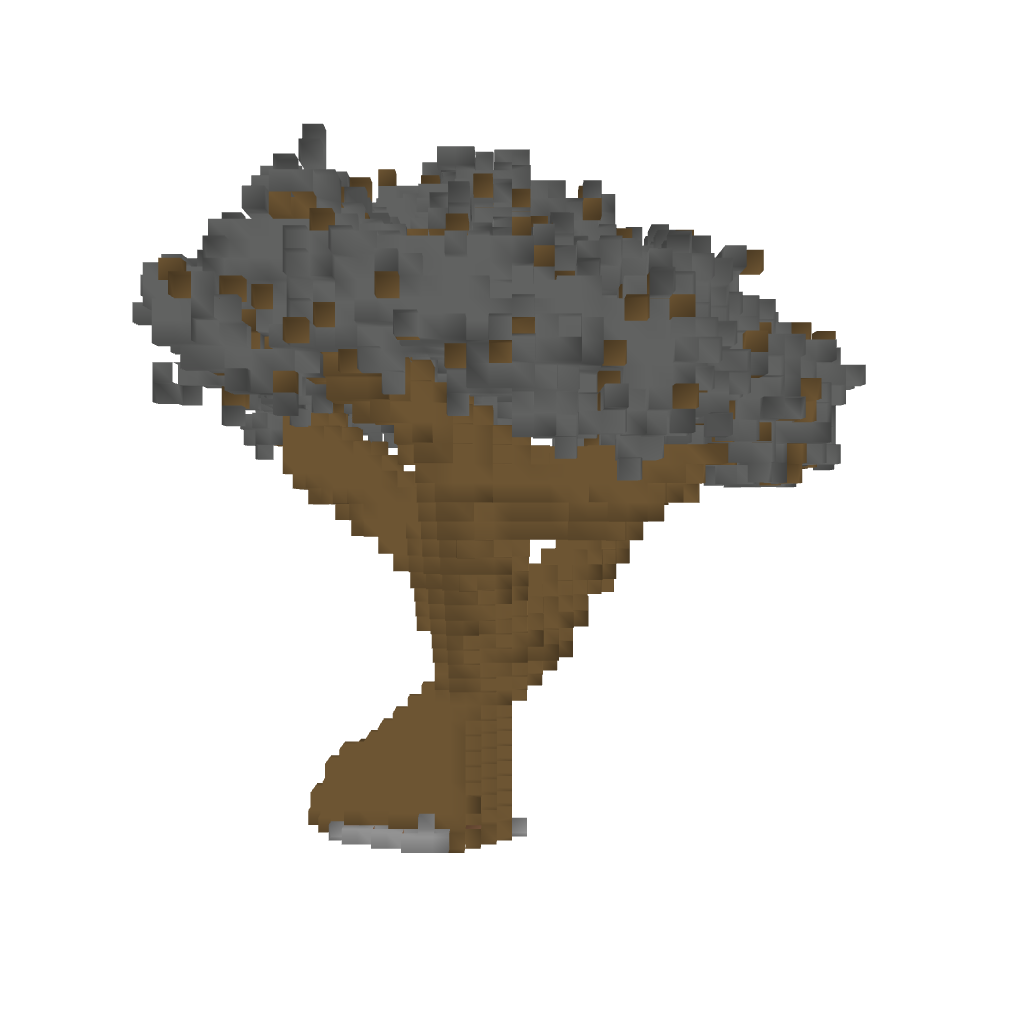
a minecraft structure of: Big tree